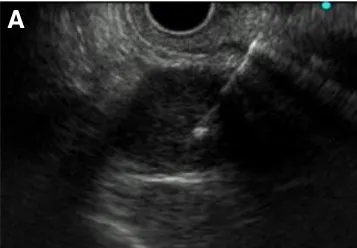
EUS-FNA and histological analysis. (A) EUS-FNA was performed against the clear boundary of the low echoic mass.
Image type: radiology (ultrasound)